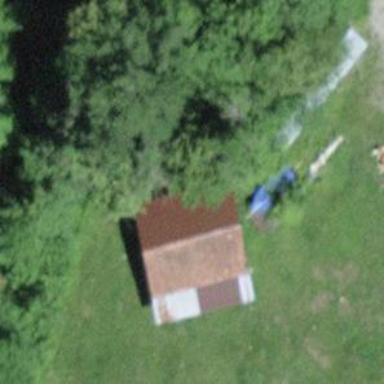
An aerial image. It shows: Rural barn.